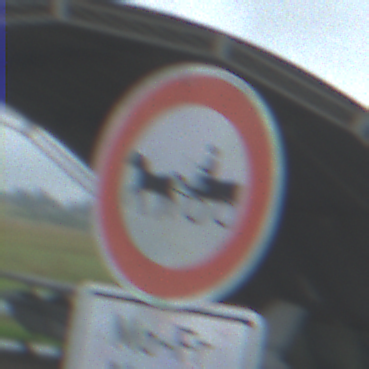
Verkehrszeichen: VerbotGespannfuhrwerke
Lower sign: ZeitangabenMitBeschraenkungAufWochentage2
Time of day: Midday
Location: Outdoor (Suburban)
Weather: Overcast
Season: NotSpecified
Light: Natural